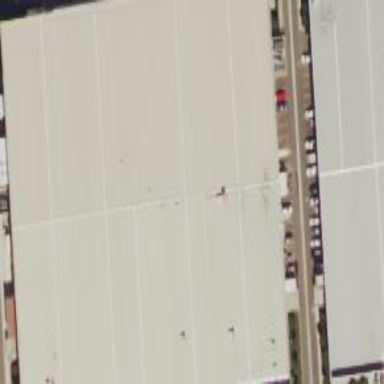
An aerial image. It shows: Industrial building.